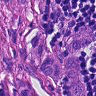
Metastatic tissue present: yes